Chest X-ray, AP view. Patient: 57 years old, sex F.
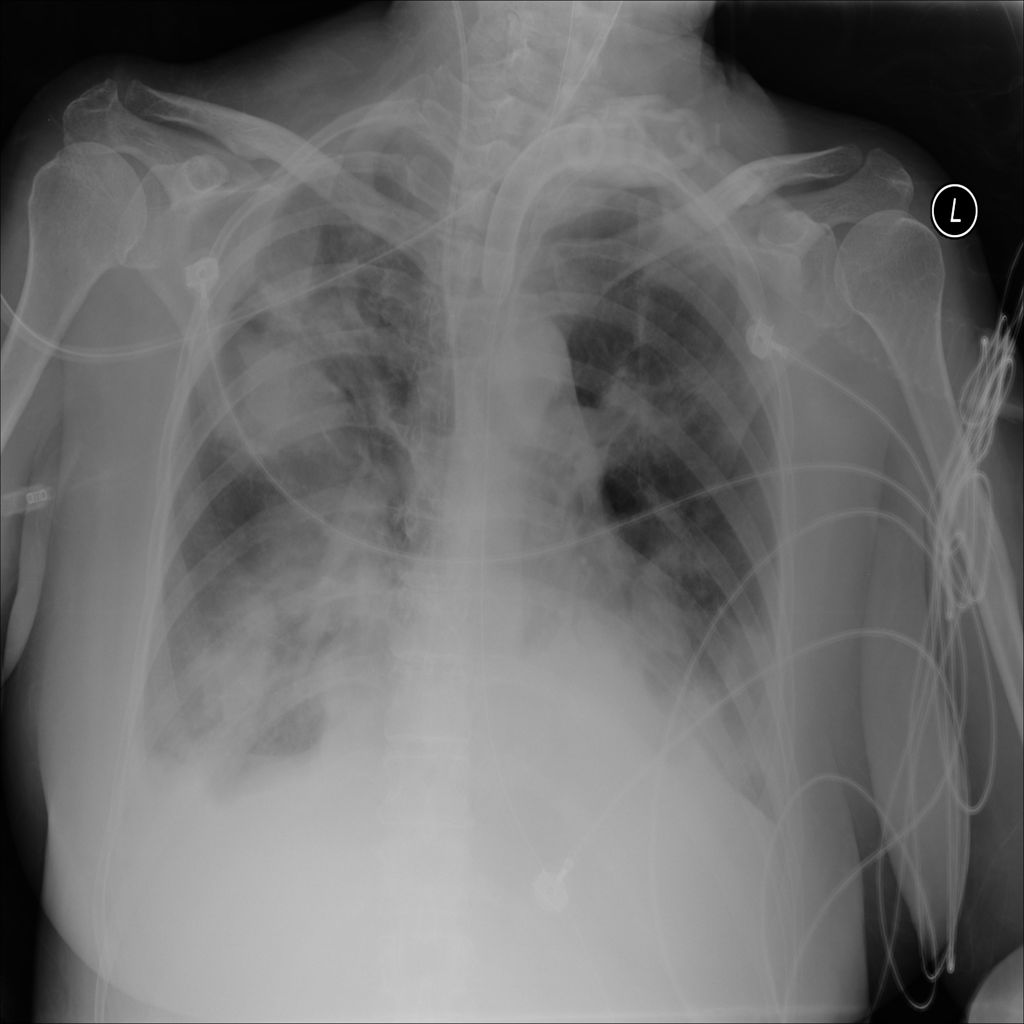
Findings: No Finding